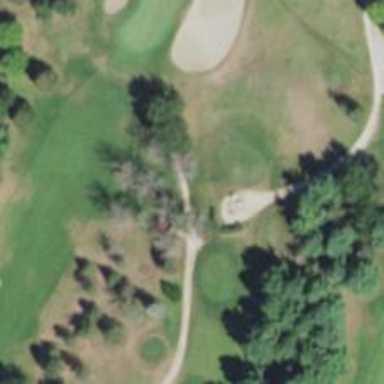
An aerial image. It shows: Path for both road and golf.